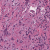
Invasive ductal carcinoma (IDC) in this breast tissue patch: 1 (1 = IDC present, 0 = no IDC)